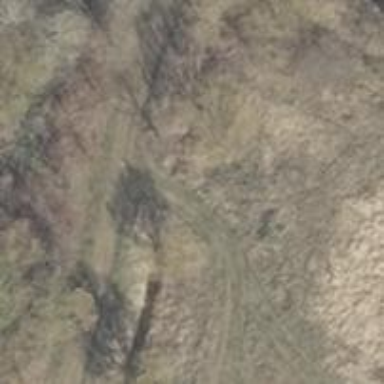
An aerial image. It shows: Bridleway with grass surface.